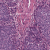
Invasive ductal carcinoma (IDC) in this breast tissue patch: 1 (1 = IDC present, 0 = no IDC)